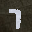
Label: 7